Chest X-ray. View position: PA
Patient age: 57
Patient sex: M
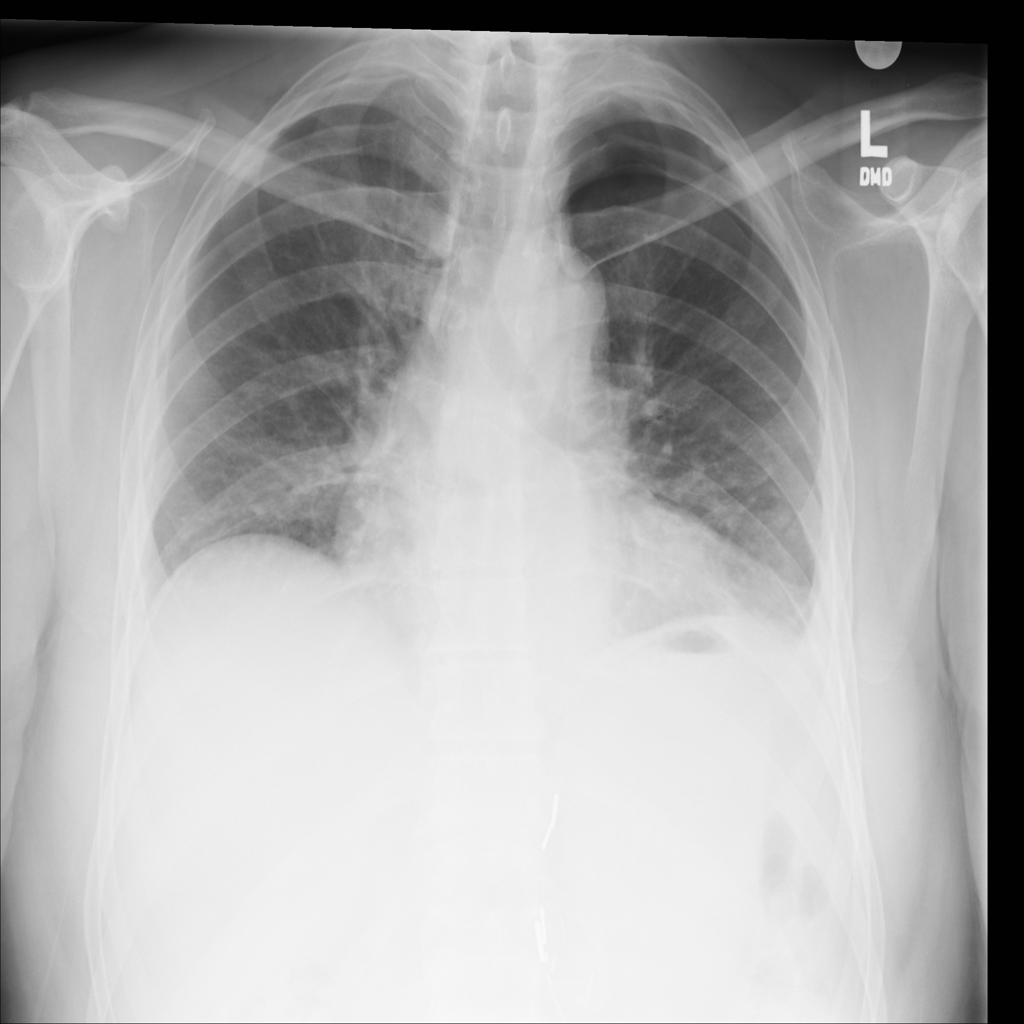
Finding: Pneumothorax